Field crop: tomato
Growth stage: 1
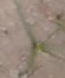
Species: cyperus